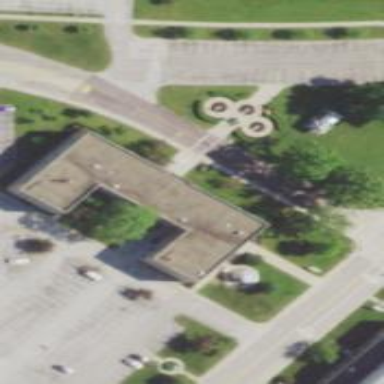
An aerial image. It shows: Government building.